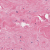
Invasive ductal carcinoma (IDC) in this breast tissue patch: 0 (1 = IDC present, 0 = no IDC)